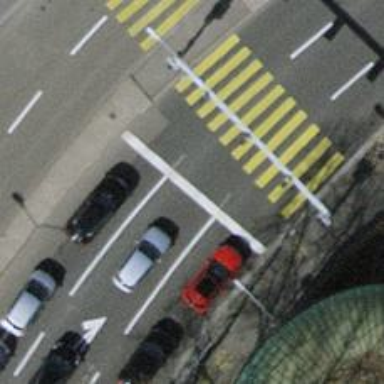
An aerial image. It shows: Road with traffic signals.